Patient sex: M
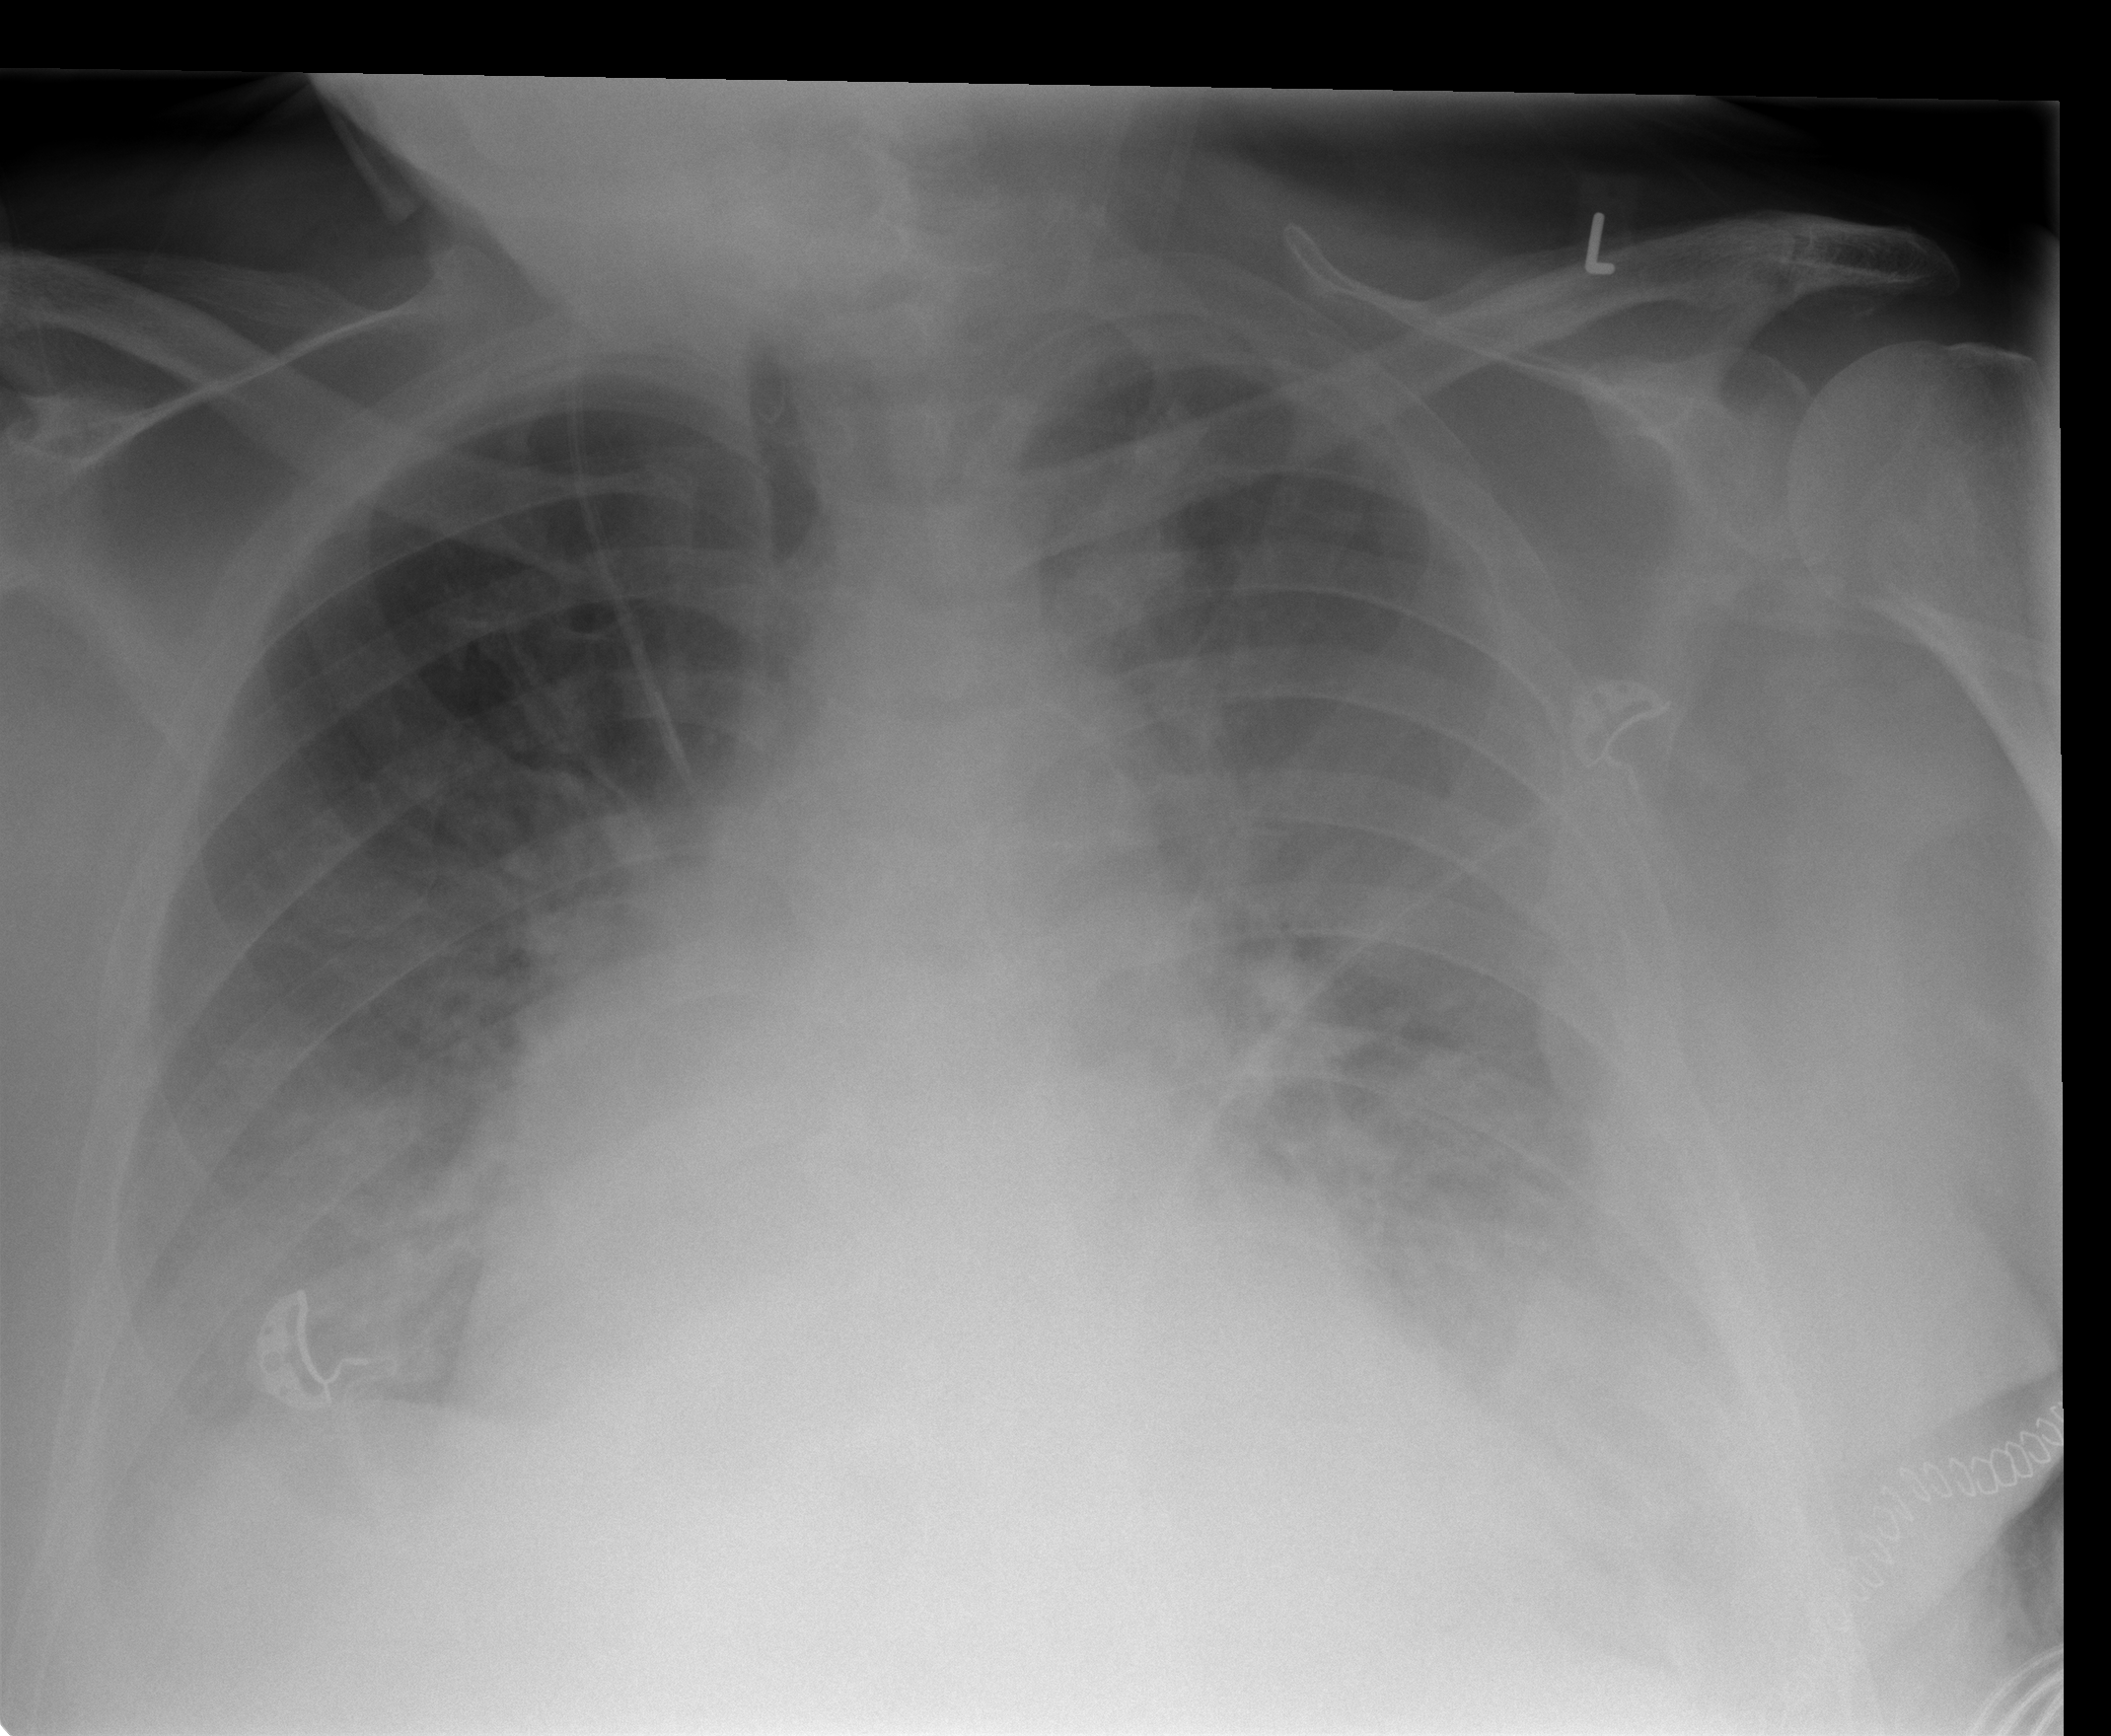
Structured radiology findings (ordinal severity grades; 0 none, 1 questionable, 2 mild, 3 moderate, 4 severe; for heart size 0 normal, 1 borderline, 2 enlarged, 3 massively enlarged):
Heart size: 2
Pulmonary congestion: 2
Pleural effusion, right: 2
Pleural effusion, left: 3
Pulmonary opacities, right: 0
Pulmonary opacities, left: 0
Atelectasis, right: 2
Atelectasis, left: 3